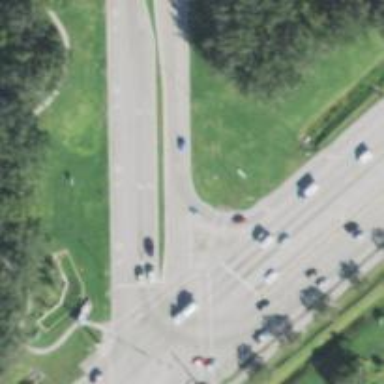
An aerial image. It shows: Asphalt road with primary link designation.